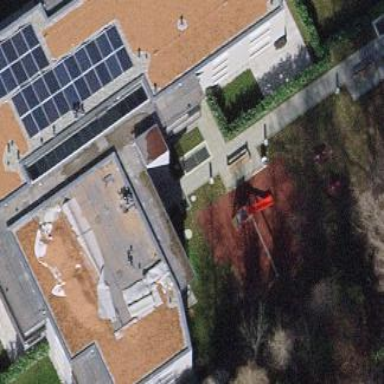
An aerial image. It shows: View of roof of building.